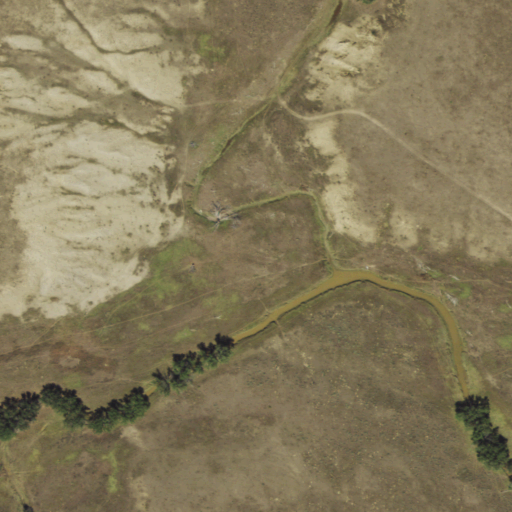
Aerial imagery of valley in Colorado named Echo Canyon containing only grassland